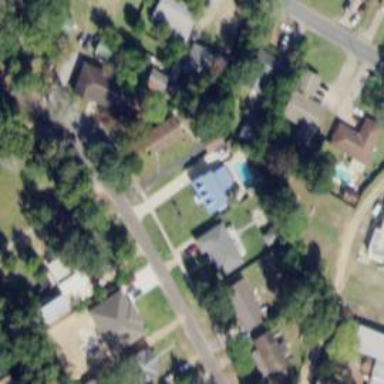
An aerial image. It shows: This residential area consists of single-family homes.